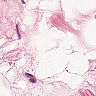
Metastatic tissue present: no